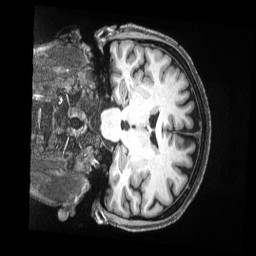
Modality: T1w
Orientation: coronal
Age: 53
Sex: female
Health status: ill
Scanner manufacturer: siemens
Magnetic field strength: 3 T
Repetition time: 2.5 s
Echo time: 0.00181 s